Interaction volume radius: 5 \u00c5
Interaction volume height: 10 \u00c5
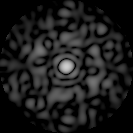
Disorder parameter: 0.8702